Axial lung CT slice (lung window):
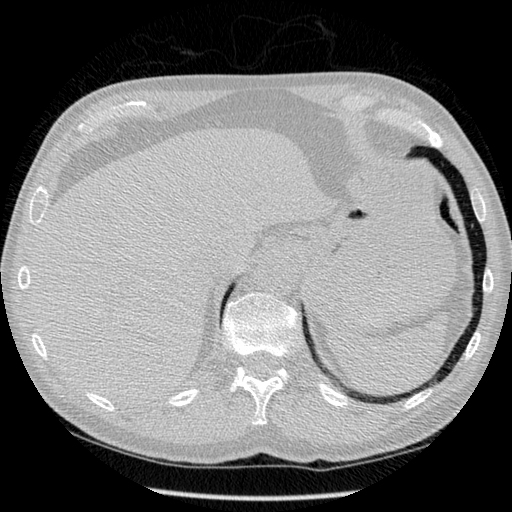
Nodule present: no